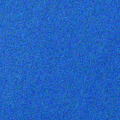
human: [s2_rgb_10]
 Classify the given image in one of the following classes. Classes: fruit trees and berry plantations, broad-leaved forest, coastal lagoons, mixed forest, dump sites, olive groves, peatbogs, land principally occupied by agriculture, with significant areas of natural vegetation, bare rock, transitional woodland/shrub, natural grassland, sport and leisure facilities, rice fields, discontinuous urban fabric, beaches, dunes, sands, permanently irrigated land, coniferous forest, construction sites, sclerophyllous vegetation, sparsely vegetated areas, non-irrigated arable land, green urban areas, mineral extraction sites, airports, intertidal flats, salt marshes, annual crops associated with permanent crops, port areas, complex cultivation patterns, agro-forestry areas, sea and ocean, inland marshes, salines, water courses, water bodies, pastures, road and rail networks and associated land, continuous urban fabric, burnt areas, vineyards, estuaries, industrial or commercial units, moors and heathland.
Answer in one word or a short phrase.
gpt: sea and ocean